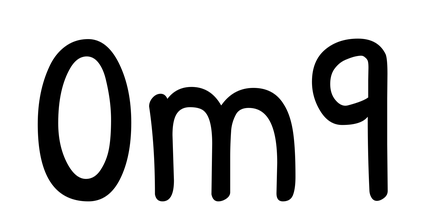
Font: PatrickHand-Regular